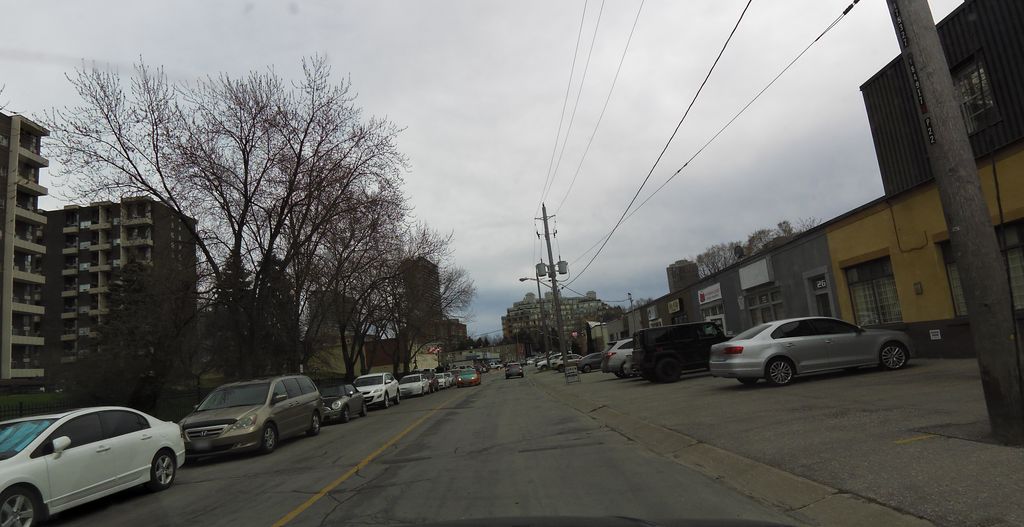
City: toronto